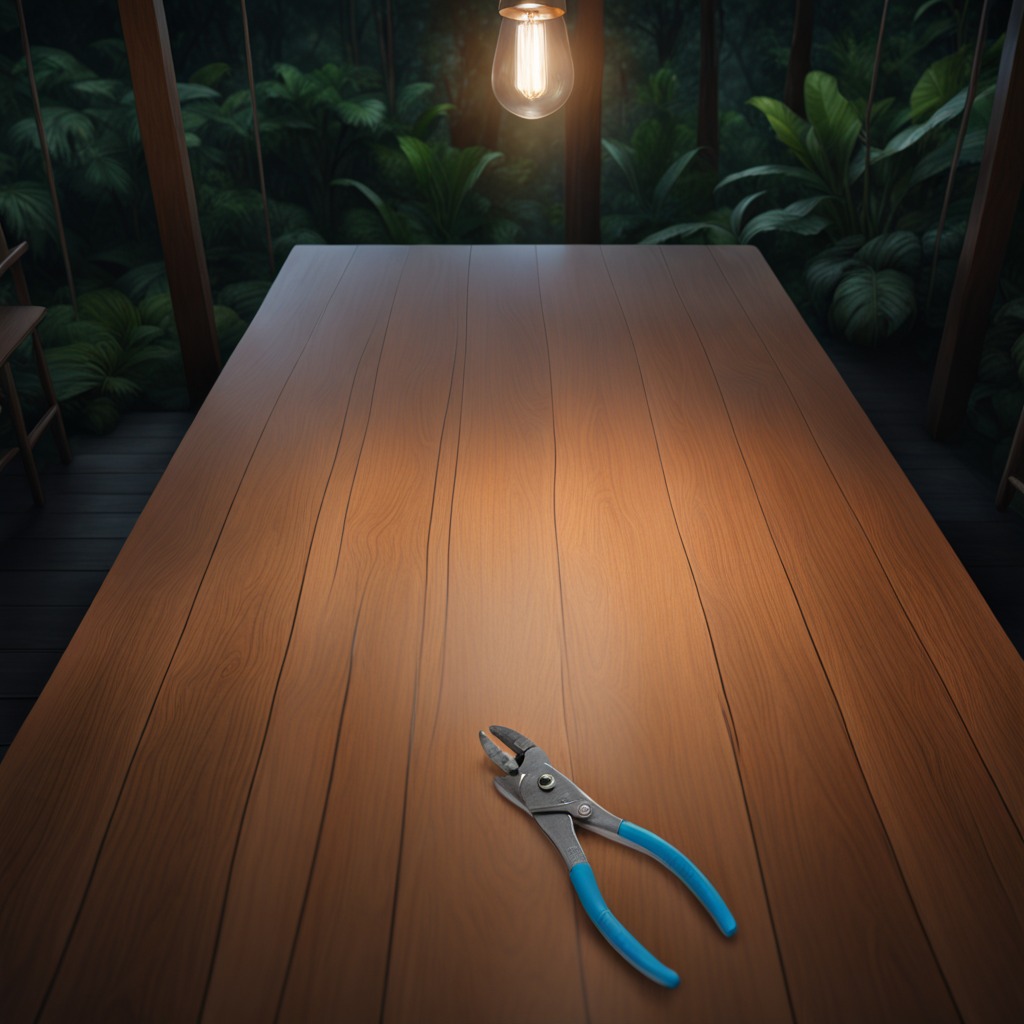
A plier lies on the wooden table inside a jungle field workshop tent at night dim ambient light soft shadows worn but